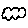
Label: cloud